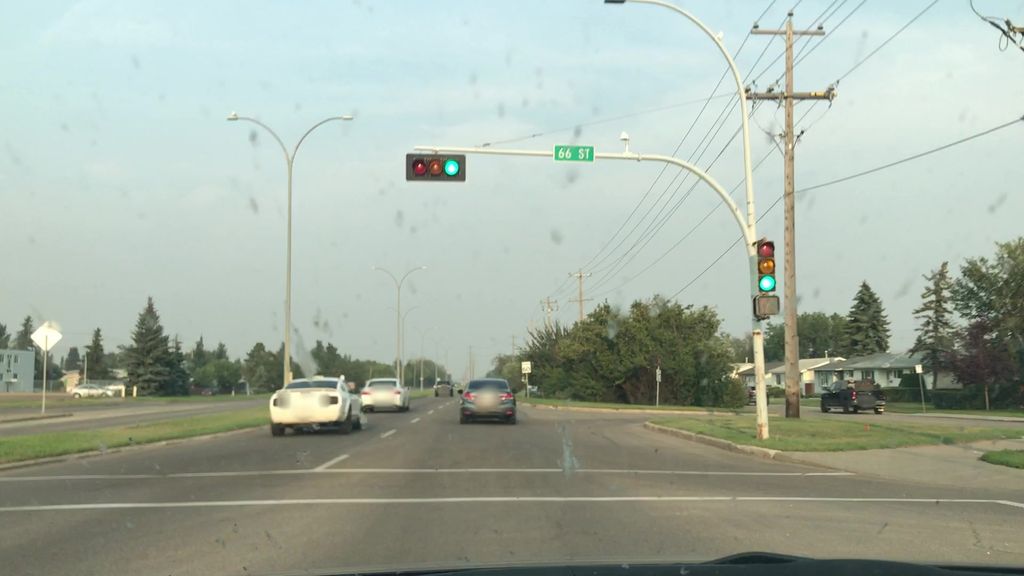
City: edmonton